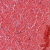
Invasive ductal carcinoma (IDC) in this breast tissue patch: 0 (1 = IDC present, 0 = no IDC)